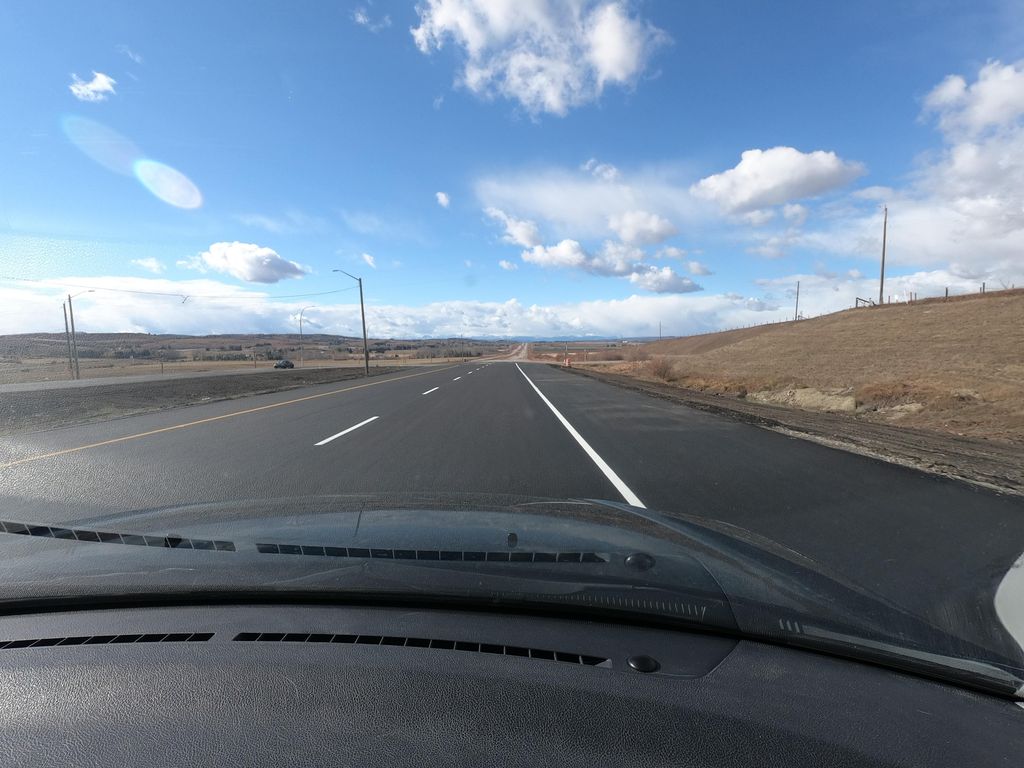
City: calgary